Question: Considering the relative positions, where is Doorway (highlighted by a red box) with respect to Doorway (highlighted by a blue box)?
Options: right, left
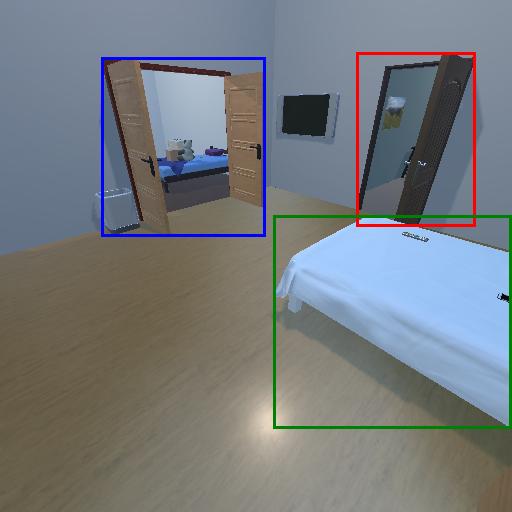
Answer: right